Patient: sex M, age 67
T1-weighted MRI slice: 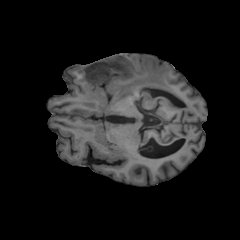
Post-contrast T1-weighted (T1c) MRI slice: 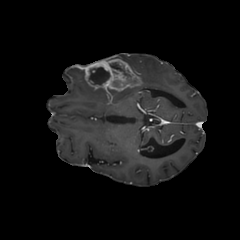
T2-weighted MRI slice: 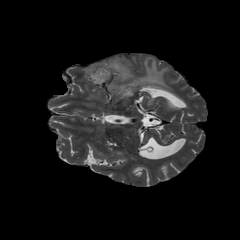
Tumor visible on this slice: yes
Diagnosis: Glioblastoma, IDH-wildtype
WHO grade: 4